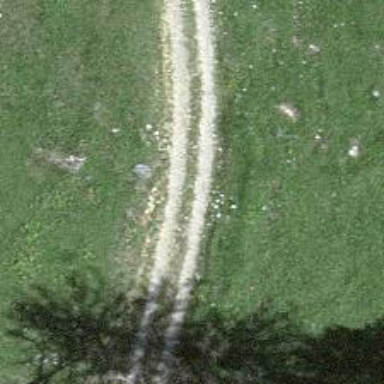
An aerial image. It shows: Track road with grade4 tracktype.